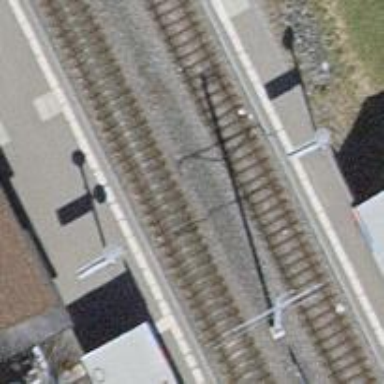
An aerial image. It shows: Railway stop with public transport stop position.